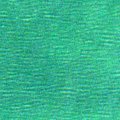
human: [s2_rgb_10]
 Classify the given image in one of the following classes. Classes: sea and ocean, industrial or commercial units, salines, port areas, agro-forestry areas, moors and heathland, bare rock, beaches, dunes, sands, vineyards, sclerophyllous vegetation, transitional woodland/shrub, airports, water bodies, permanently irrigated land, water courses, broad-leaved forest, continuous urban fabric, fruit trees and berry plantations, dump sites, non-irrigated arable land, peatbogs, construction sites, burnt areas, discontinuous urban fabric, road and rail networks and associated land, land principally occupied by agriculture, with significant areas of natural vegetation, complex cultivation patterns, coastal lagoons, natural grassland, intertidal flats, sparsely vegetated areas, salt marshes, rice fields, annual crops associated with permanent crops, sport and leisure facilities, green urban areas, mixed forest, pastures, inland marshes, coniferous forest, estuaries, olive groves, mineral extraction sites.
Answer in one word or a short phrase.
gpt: sea and ocean